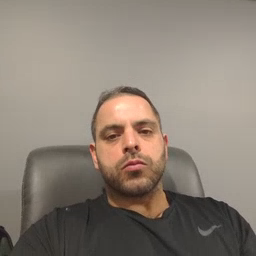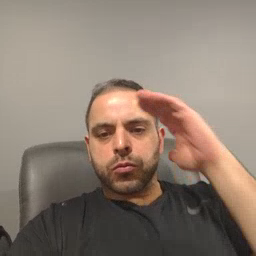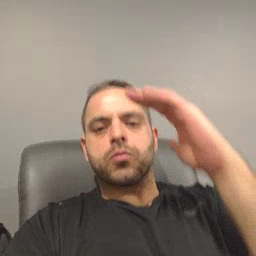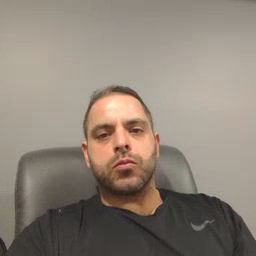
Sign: hello